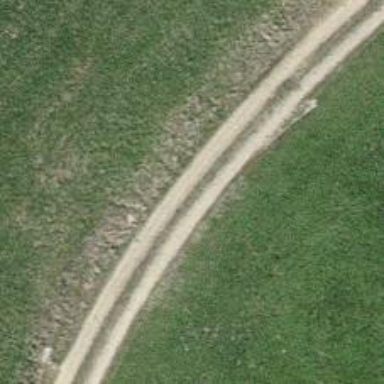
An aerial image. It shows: Track with grade2 tracktype.